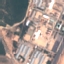
Land use / land cover class: Industrial